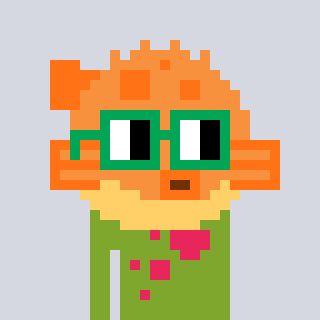
a pixel art character with square green glasses, a pufferfish-shaped head and a slimegreen-colored body on a cool background